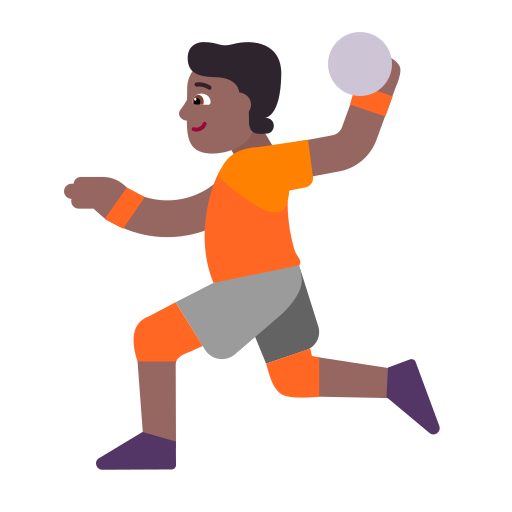
person playing handball flat  dark